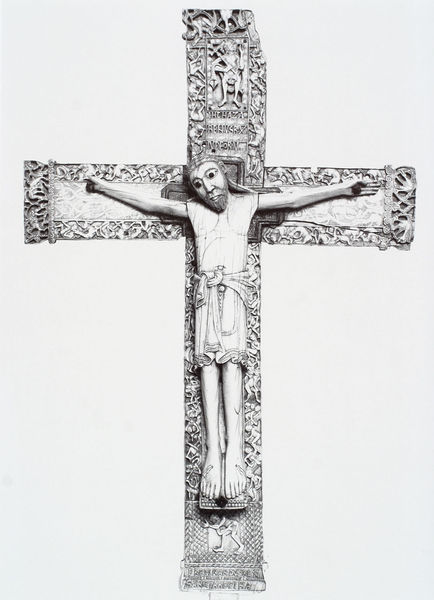
Titel: Kreuz des Königs Ferdinand I. von Kastilien und der Königin Sancha
Standort: Herkunftsort: Léon (EU - E)
Institution: Madrid, Museo Arqueológico Nacional
Schlagwörter: hand, kopf, schurz, holz, schwarz, weiss, bart, arme, figur, krone, ranken, beine, relief, füße, schrift, inschrift, dekor, verzierung, deutsch, bronze, nägel, foto, lendentuch, kreuz, schnitzerei, christus, jesus, jesus christus, kreuzigung, mittelalter, romanik, kruzifix, holzfigur, geschnitzt, elfenbein, köln, jeses, holzschnitzerei, jeusus, viernageltypus, jeus, 1200, gerokreuz, 12. jh., reliqienschrain